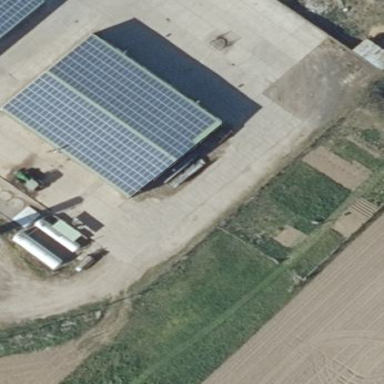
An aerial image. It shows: Building featuring small installation solar photovoltaic panel for electricity generation.